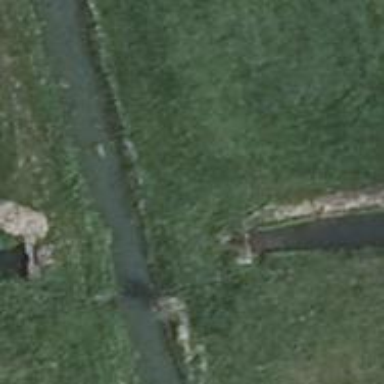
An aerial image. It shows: Weir in waterway.